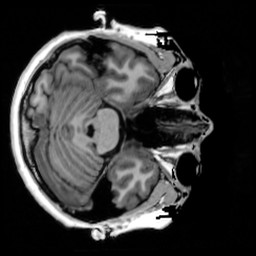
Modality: T1w
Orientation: axial
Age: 28
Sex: female
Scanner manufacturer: siemens
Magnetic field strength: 3 T
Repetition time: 4 s
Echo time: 0.00289 s